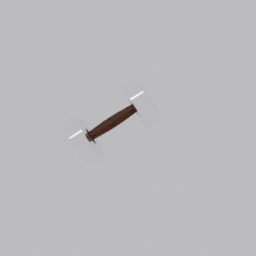
Label: tools